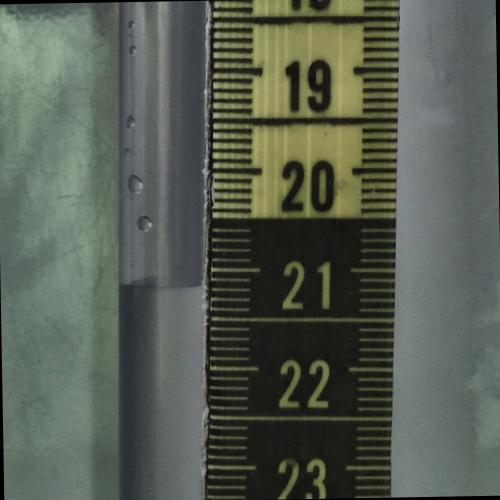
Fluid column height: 21.2 cm